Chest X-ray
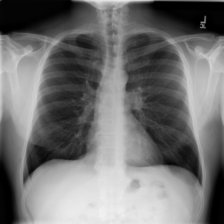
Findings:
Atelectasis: negative
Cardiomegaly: negative
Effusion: negative
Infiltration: negative
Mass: negative
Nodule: negative
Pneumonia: negative
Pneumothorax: negative
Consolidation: negative
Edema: negative
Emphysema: negative
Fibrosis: negative
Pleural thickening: negative
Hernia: negative